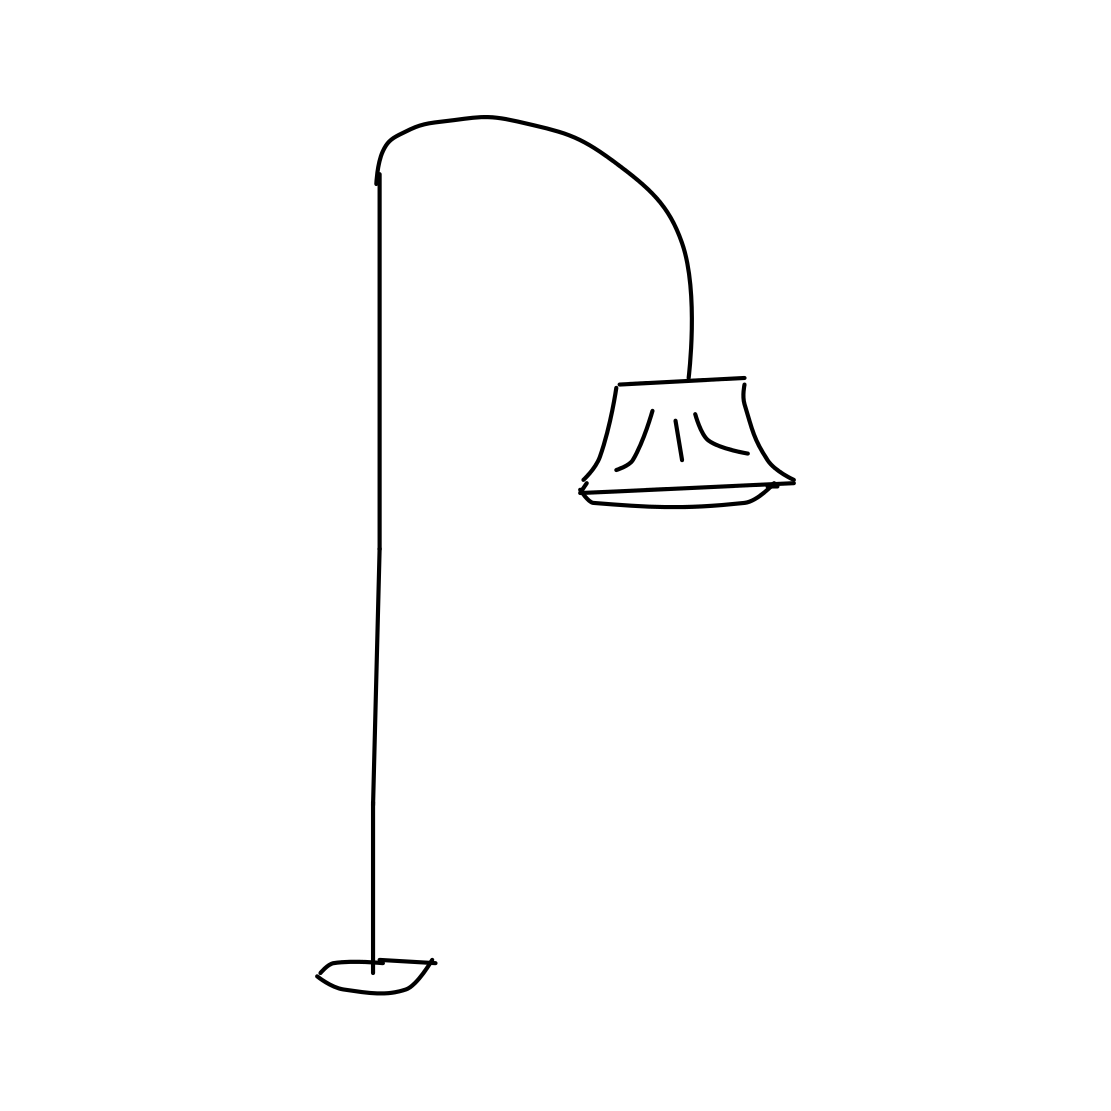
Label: floor lamp